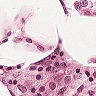
Metastatic tissue present: no